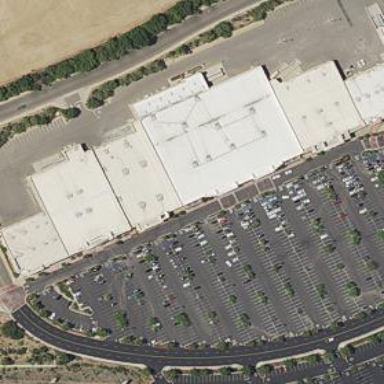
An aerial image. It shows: Mall building.